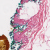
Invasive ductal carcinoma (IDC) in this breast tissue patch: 0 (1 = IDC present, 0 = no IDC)